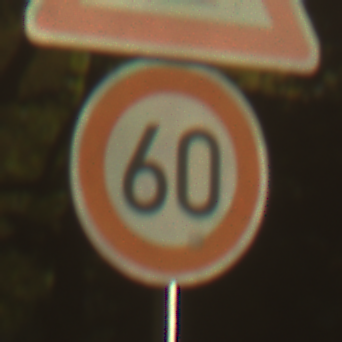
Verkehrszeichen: Geschwindigkeit60
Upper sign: UnzureichendesLichtraumprofil
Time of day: SunriseSunset
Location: Outdoor (Nature)
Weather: PartlyCloudy
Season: NotSpecified
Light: Natural